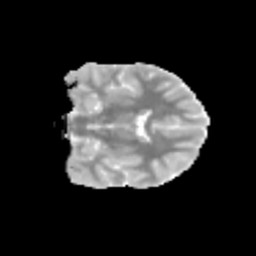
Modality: MD
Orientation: coronal
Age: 13
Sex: female
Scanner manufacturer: siemens
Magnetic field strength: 3 T
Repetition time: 3.8 s
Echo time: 0.07 s